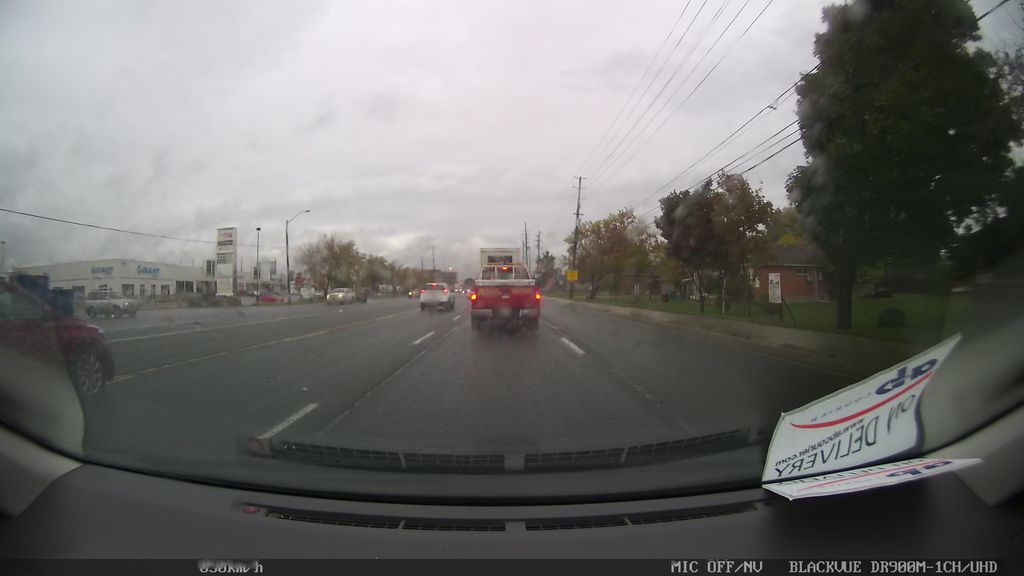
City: toronto